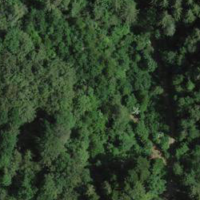
EUNIS habitat code: 43
Species observed at this site:
Circaea lutetiana